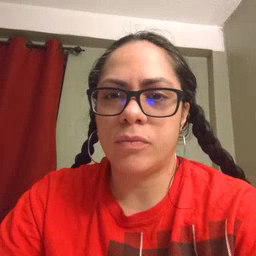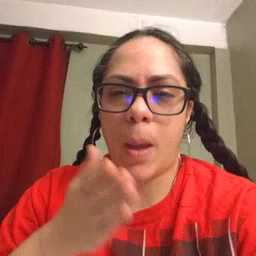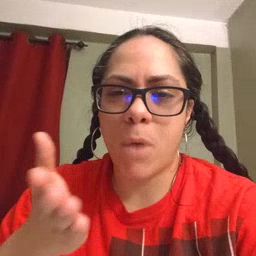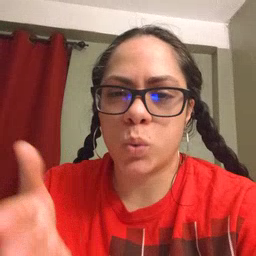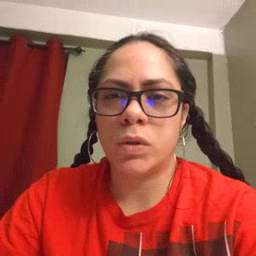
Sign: boat